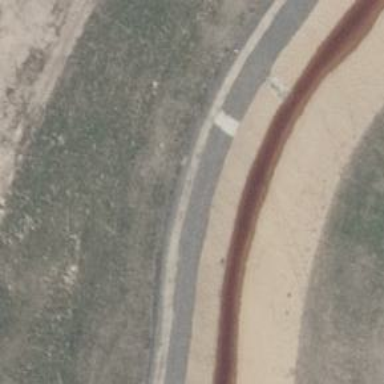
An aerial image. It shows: Asphalt track.